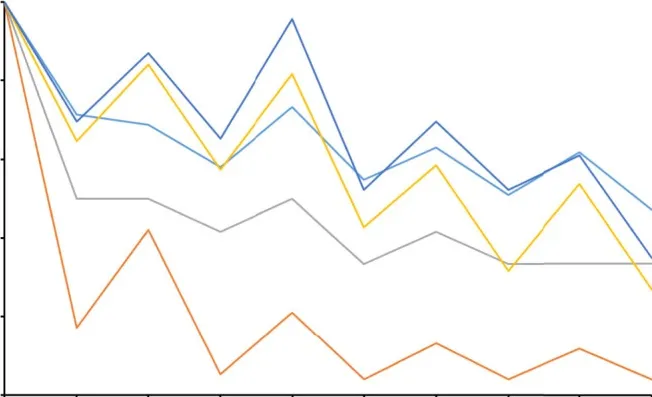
The changes in serum concentration of immunoglobulins and complement proteins before and after each session Each treatment could lead to a significant decline in the serum AQP4-IgG titer, IgA, IgG, IgM, as well as C3 and C4 levels, with a slight rebound before the next therapy.
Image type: pathology (masson_trichrome)